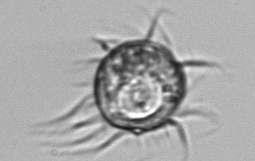
Label: Leegaardiella_ovalis